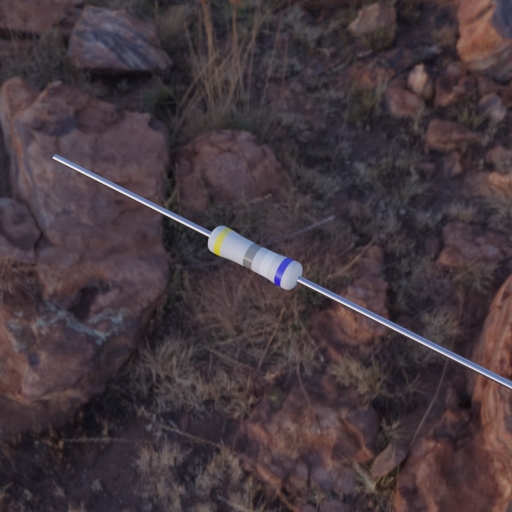
Resistor colour bands (in order): yellow, gray, white, blue